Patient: sex M, age 70
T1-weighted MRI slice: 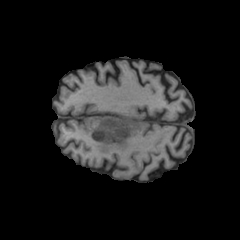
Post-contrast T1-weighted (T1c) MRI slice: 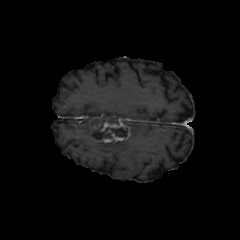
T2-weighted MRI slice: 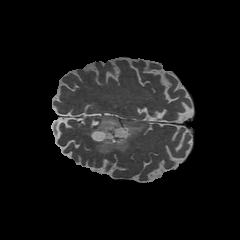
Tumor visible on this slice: yes
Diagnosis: Glioblastoma, IDH-wildtype
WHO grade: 4